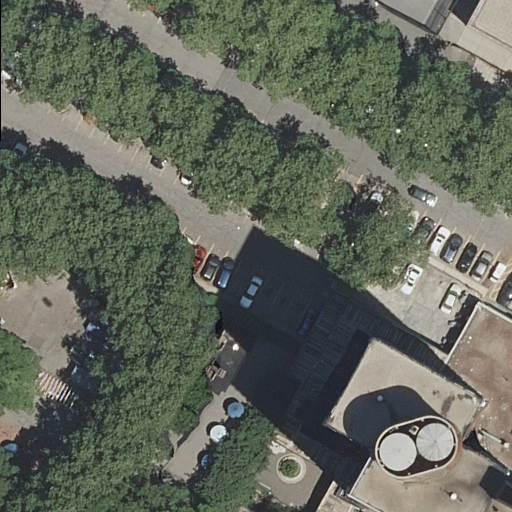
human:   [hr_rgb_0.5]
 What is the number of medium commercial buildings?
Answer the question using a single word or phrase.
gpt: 0

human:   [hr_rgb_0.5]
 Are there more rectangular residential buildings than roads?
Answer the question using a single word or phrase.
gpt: no

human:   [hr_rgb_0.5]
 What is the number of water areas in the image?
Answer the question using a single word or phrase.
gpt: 0

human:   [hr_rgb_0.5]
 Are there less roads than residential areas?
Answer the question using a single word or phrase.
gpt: no

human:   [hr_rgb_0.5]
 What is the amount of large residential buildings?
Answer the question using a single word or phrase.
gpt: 1

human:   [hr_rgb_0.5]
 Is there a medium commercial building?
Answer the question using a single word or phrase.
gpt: no

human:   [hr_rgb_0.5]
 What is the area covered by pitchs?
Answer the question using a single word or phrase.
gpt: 23m2

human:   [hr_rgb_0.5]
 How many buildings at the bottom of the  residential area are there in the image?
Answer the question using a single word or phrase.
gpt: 0

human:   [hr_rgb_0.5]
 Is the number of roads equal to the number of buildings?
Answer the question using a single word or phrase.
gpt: no

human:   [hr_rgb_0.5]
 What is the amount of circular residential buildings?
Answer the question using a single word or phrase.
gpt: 0

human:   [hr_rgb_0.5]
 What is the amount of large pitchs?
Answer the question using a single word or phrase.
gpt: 0

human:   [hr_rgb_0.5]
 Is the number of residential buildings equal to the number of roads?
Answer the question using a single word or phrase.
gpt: no

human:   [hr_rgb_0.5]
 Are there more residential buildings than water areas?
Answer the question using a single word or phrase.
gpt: yes

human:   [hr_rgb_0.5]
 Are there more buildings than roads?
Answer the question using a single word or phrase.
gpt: no

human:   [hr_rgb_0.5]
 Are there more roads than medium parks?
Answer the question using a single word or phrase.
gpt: yes

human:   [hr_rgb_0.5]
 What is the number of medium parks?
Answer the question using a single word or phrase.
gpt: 0

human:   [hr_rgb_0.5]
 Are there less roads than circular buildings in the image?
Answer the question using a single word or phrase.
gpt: no

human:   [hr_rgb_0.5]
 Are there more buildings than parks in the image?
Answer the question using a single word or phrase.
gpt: yes

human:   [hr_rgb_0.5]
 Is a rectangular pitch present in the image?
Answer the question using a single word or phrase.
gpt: yes

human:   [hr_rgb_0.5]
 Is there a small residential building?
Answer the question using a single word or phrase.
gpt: no

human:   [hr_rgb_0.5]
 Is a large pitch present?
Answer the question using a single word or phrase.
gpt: no

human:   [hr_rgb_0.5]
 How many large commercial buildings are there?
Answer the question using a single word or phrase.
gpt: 0

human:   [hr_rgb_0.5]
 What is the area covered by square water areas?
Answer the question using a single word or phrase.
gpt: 0m2

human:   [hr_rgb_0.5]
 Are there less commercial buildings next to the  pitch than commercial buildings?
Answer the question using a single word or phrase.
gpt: no

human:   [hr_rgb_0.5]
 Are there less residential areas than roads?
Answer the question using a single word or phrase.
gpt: yes

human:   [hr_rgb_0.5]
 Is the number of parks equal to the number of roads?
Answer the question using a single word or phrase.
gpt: no

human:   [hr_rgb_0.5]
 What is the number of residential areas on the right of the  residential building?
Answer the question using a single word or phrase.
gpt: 1

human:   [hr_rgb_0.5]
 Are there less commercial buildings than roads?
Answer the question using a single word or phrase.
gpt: yes

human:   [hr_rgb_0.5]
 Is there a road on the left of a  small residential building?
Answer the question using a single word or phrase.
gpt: no

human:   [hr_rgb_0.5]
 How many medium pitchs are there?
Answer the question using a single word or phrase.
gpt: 0

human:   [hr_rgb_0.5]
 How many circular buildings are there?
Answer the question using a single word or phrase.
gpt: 0

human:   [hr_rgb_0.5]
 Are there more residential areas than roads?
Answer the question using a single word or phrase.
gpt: no

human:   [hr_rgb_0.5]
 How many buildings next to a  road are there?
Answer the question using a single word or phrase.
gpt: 2

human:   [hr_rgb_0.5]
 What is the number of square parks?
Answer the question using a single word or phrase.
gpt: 0

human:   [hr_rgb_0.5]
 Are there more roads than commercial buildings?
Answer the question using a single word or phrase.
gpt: yes

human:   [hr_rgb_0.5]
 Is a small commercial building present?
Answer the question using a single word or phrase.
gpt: no

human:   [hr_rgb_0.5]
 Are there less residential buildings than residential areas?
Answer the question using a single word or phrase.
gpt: no